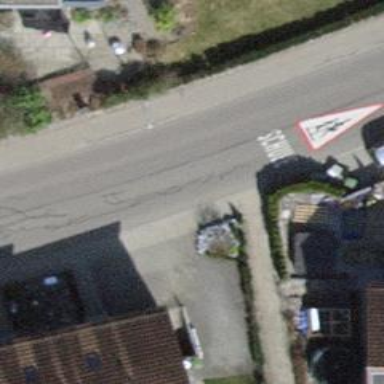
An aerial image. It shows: Footway surfaced with paving stones.